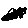
Label: house